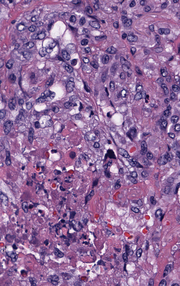
Tumor epithelial tissue: yes
Tumor-associated stroma tissue: no
Normal tissue: no